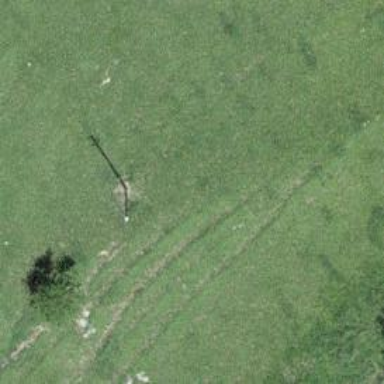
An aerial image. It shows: Minor power line.